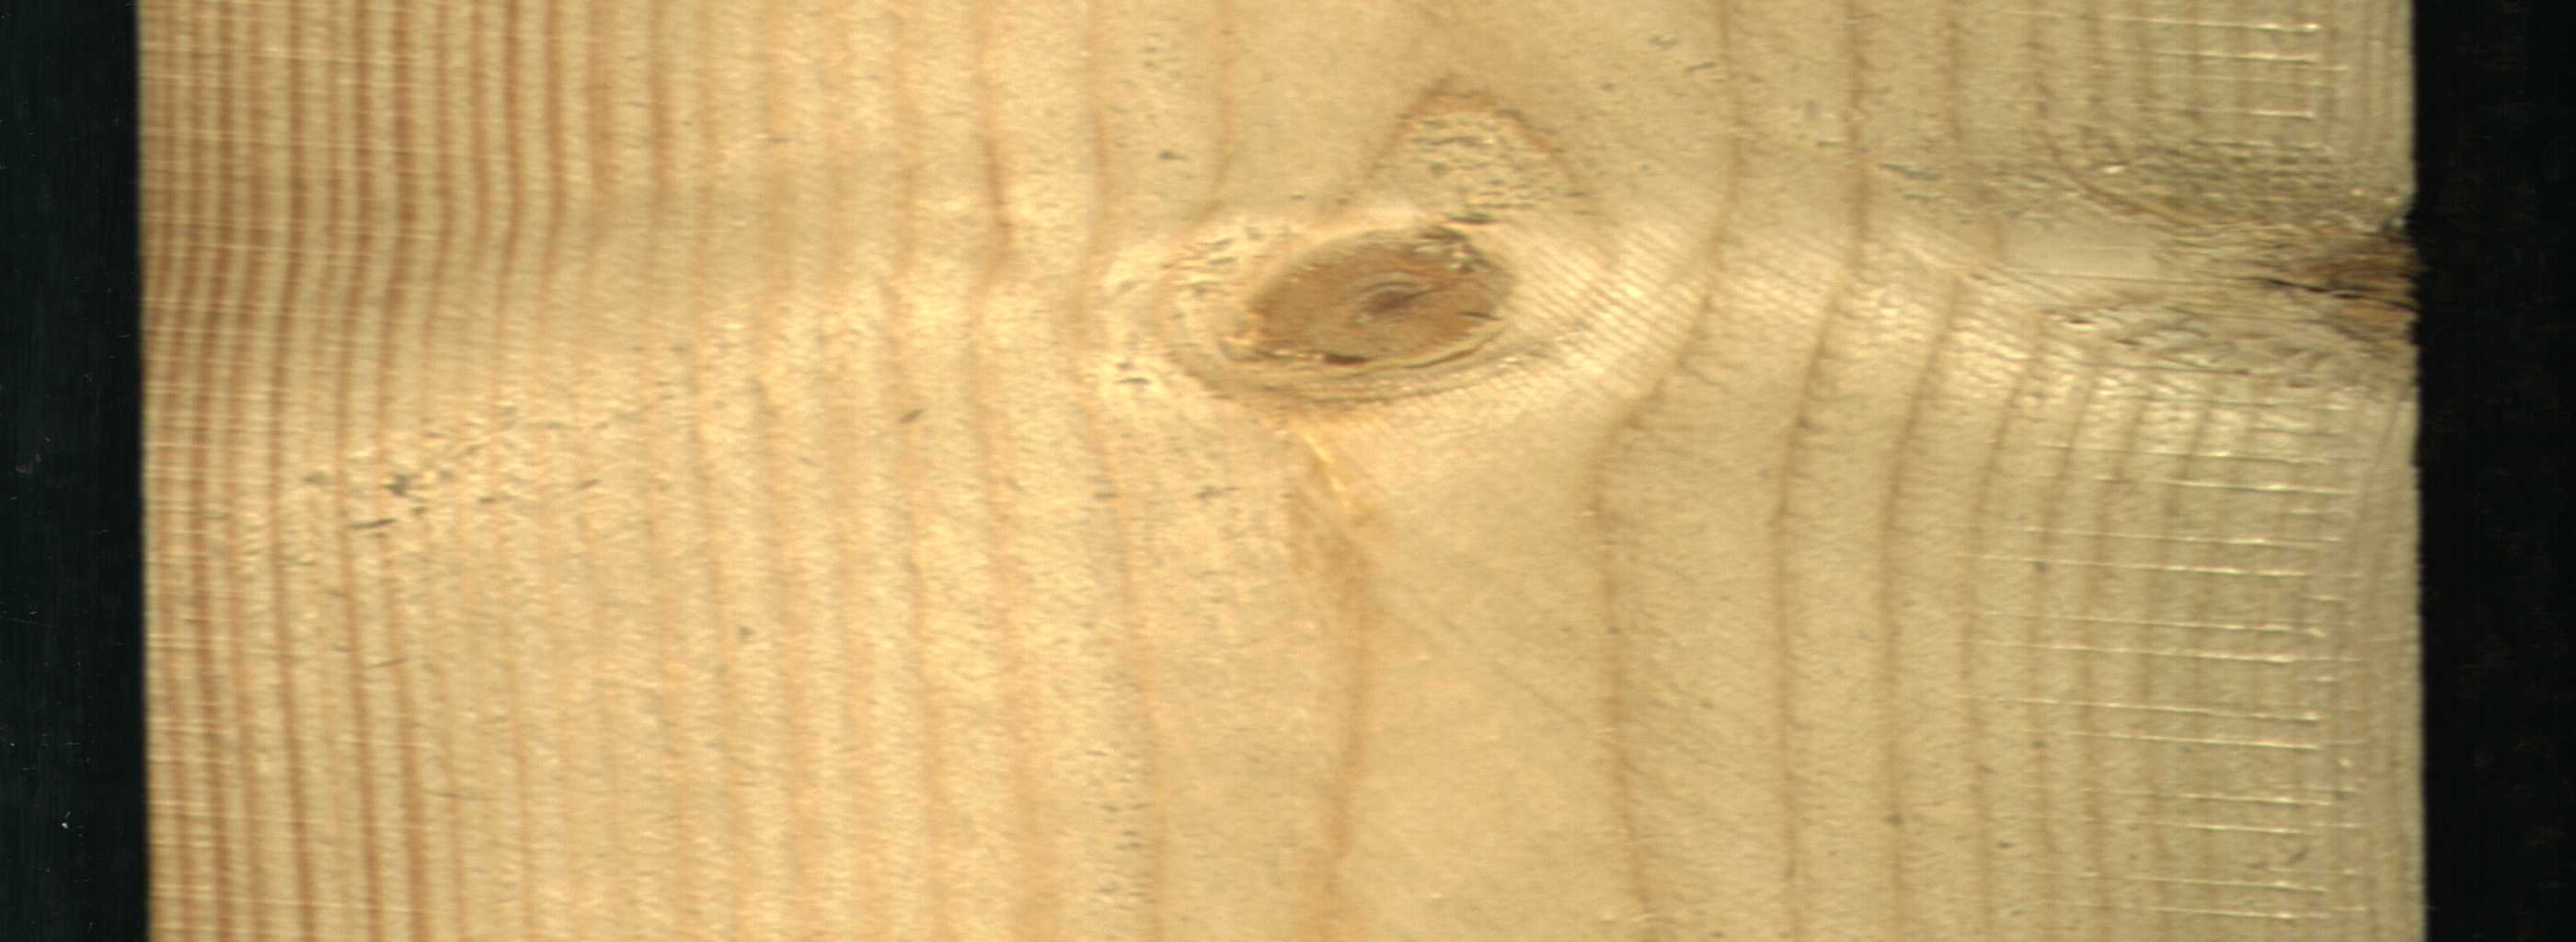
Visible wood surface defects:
Live_Knot
Live_Knot